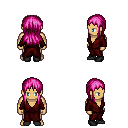
a pixel art fantasy rpg character, male body template, human, tanned skin, red robe, gold greaves, pink unkempt hairstyle, black shoes, four views (front, back, left, right), 2x2 character sprite sheet, small pixel art, hard edges, no anti-aliasing